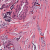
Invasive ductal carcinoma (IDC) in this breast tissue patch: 1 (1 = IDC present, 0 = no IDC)